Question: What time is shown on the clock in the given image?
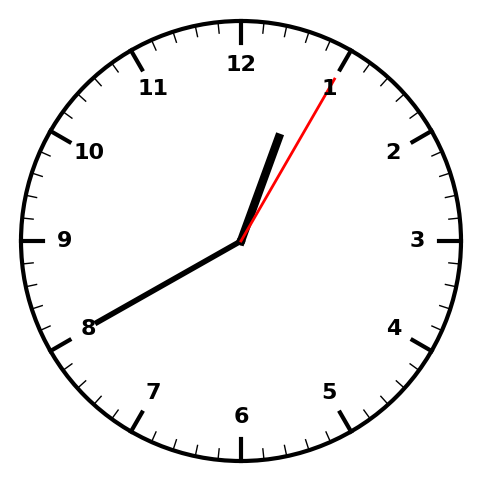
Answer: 12:40:05